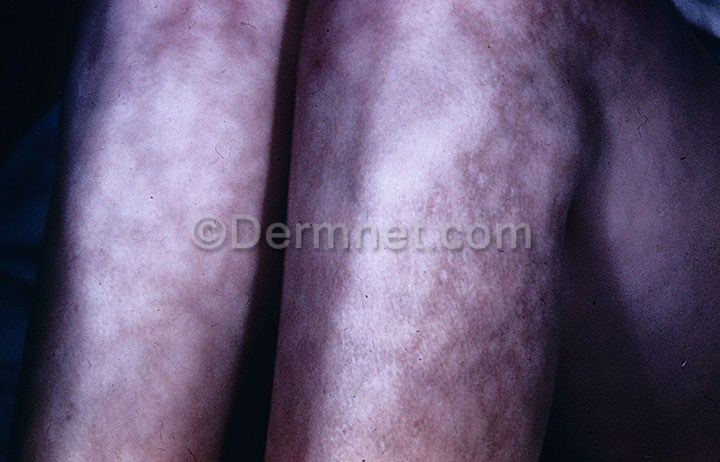
Disease: Light Diseases and Disorders of Pigmentation